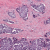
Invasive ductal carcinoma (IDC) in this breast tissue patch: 1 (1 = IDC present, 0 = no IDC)